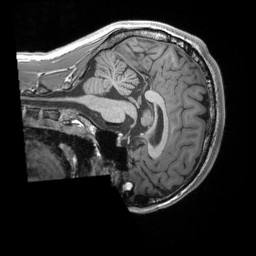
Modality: T1w
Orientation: sagittal
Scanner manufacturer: siemens
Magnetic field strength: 3 T
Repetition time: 2.25 s
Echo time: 0.00306 s